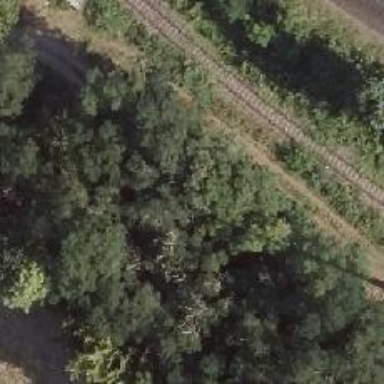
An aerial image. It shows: Abandoned historic railway on embankment.